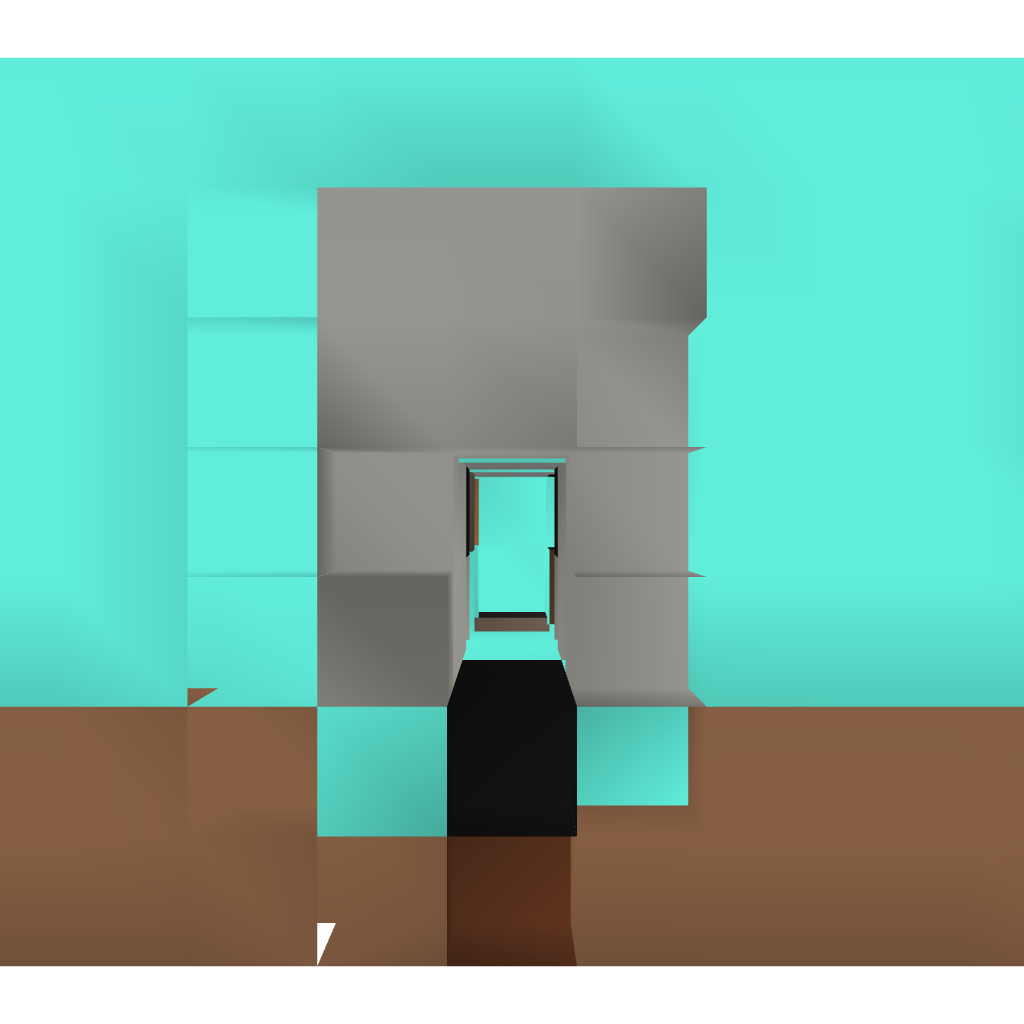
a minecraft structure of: Compact All-In-One Redstone House Design